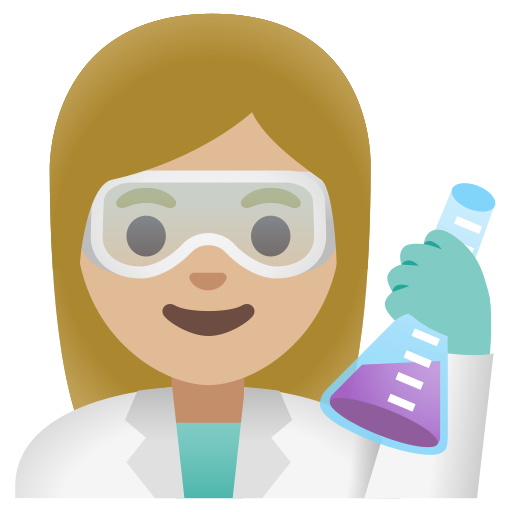
Emoji: 👩🏼‍🔬